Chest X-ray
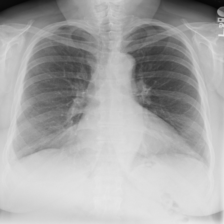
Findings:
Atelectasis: positive
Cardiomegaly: positive
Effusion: negative
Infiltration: negative
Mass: negative
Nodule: negative
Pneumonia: positive
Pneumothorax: negative
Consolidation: negative
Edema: negative
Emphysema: negative
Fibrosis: negative
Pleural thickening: negative
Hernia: negative